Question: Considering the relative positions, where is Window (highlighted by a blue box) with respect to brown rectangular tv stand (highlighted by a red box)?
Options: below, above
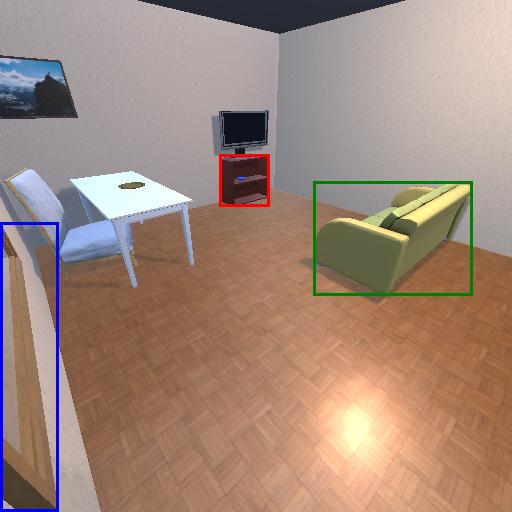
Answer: below